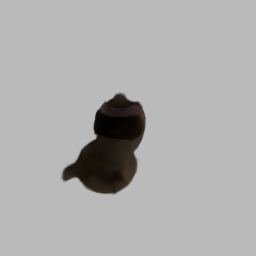
Label: animals